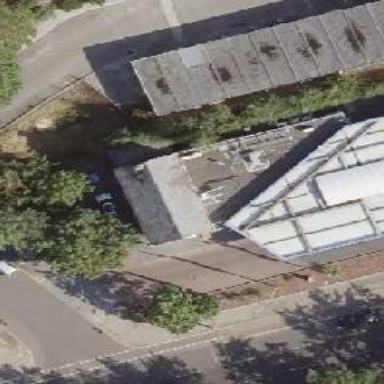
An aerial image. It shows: Commercial building.